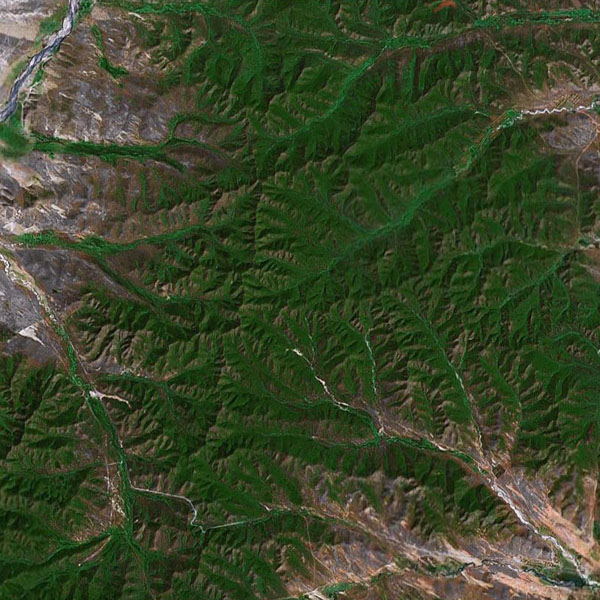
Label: Mountain